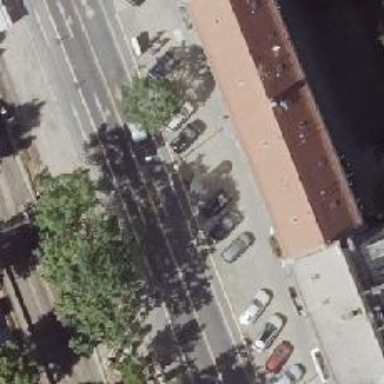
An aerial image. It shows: Advertising column that serves as obstacle for parking.